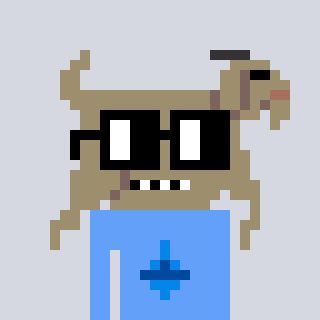
a pixel art character with square black glasses, a goat-shaped head and a blue-colored body on a cool background